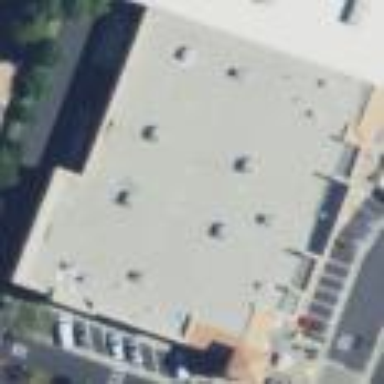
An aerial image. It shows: Building.